Question: My question is on 'MFMailComposeViewController'.
I have a database in a remote location with information about the users, including their email id.
In 'MFMailComposeViewController', when user types the email address in "To" field and after composing the email send it. Then I have to check whether the user's email id is registered or not.
If yes then send the email, if not then show the toast message.
The address mentioned in "To" field must match with an email address in the database.
Also I have to disable cc/bcc field of 'MFMailComposeViewController'.
See the image below
Any idea how to achieve this?

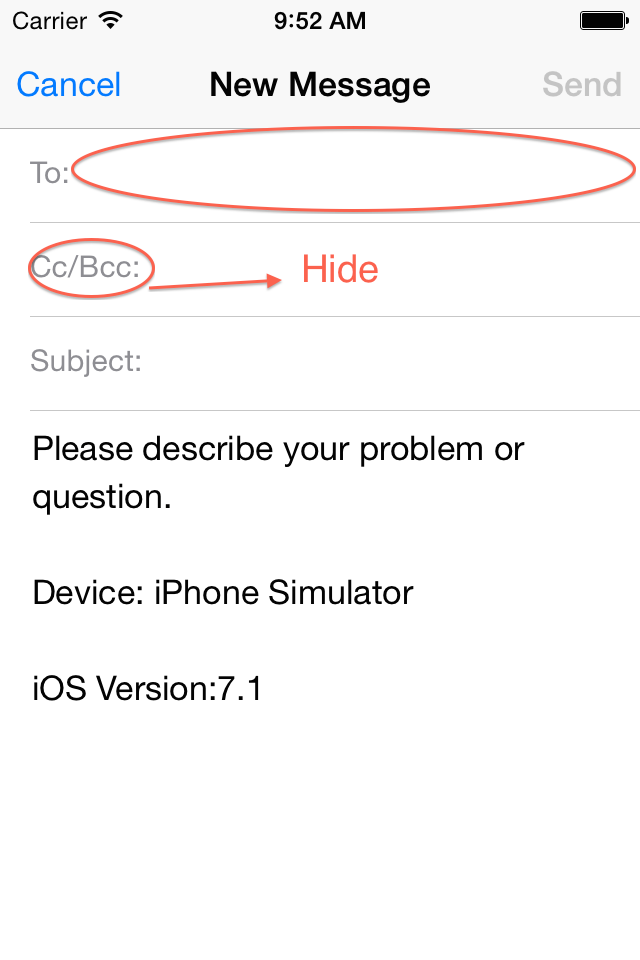
Answer: You can't remove BCC/CC Field.
There is very little you can change about the look of this dialog.